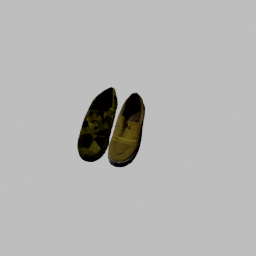
Label: people